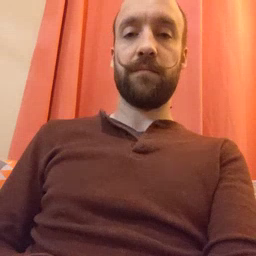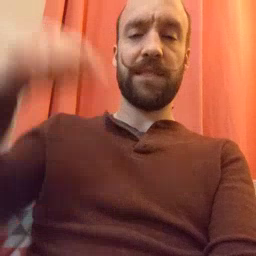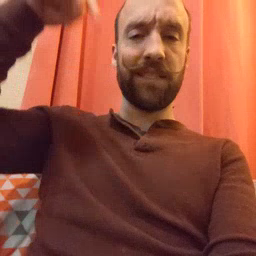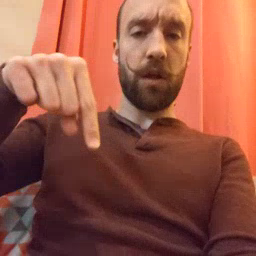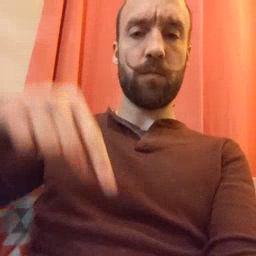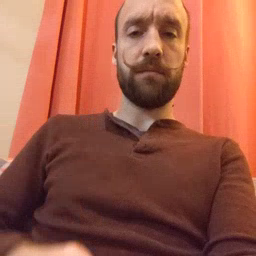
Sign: down